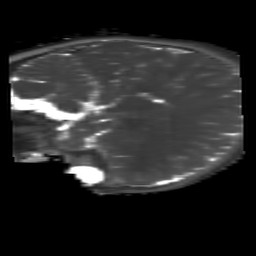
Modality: T2map
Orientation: sagittal
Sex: female
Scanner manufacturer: siemens
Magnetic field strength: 3 T
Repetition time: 4 s